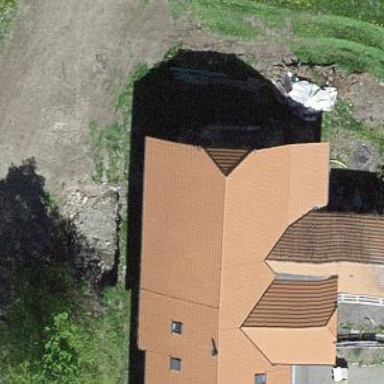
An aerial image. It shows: Farm building.